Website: walmart
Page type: stored-credit-cards
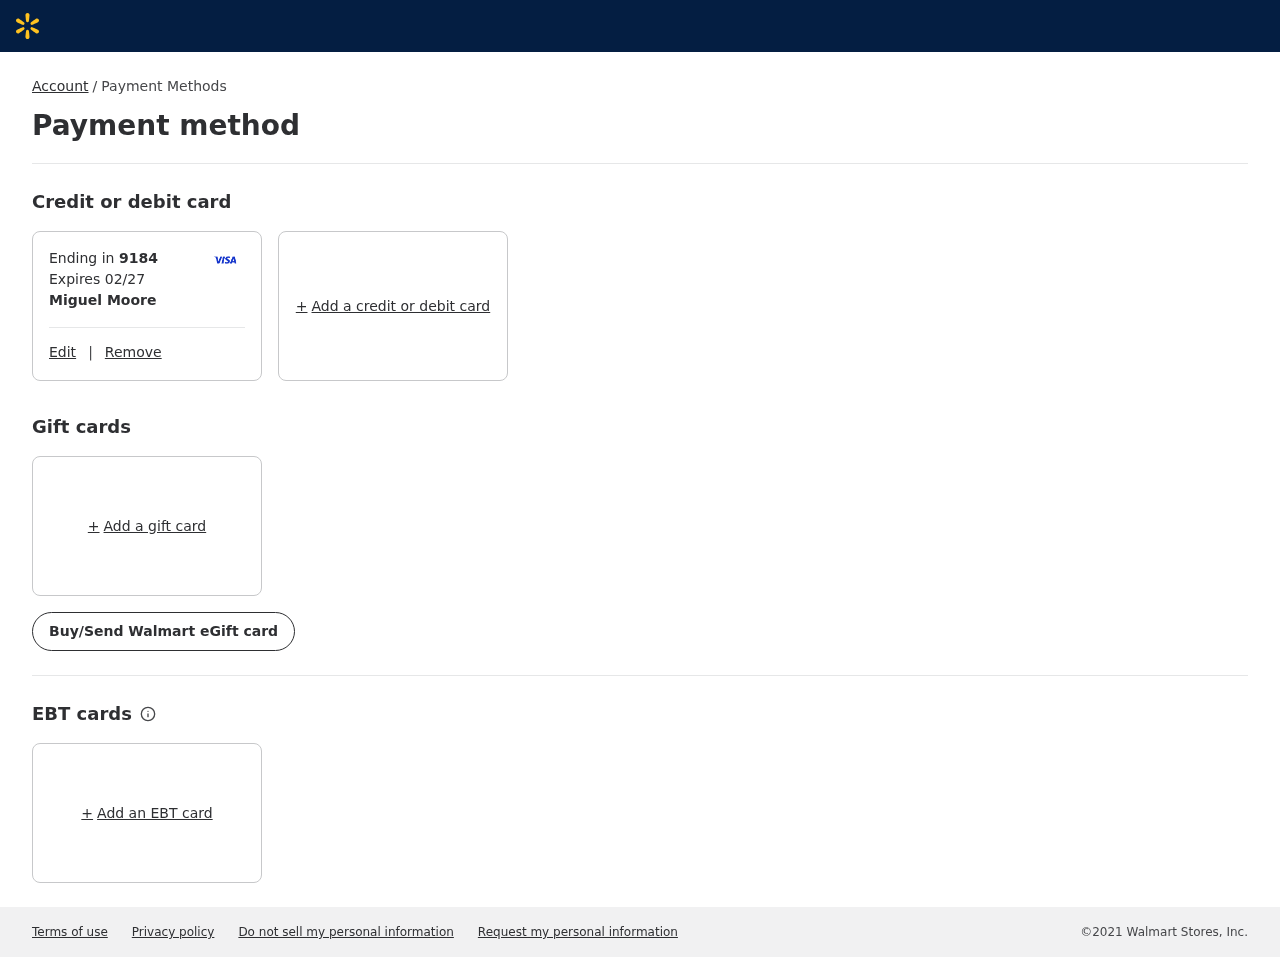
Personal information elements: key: PII_CARD_EXPIRY
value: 02/27
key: PII_CARD_LAST4
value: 9184
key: PII_FULLNAME
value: Miguel Moore